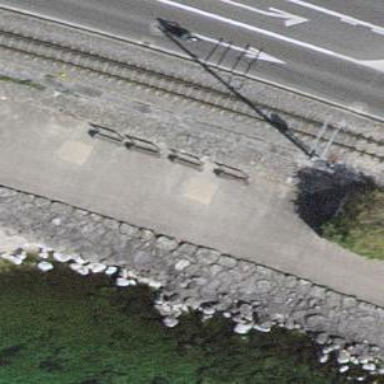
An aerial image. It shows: Brown bench.